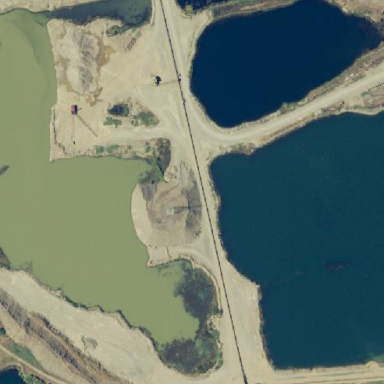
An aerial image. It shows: Man-made tailings pond.